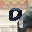
Label: 9